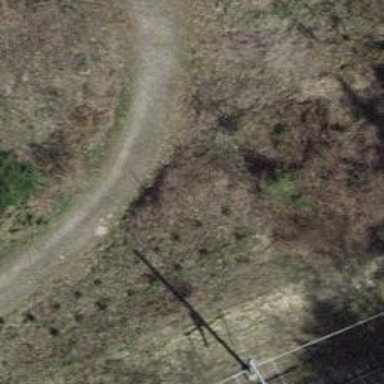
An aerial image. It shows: Compacted track road with grade3 tracktype.